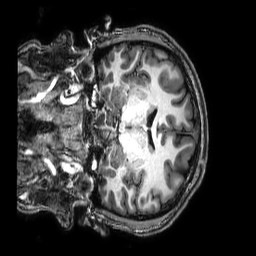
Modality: T1w
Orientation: coronal
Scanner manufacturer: philips
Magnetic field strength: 3 T
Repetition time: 0.008 s
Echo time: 0.003572 s